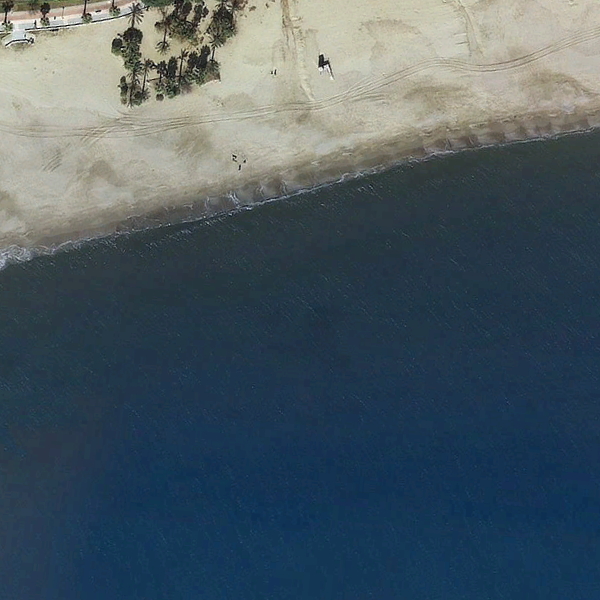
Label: Beach